Question: i learn developt component base on tutorial at <URL> , i got problem at pagination ,click page 1,2,3... not work ,
here are my code :
com_bet/models/test.php:
'''
defined('_JEXEC') or die;
jimport('joomla.application.component.modellist');
class BetModelTest extends JModelList{
protected function getListQuery(){
$db=JFactory::getDbo();
$query=$db->getQuery(true);
$query->select('*')->from('#__member');
return $query;
}
}
'''
com_bet/views/test/view.html.php
'''
defined('_JEXEC') or die;
jimport('joomla.application.component.view');
class BetViewTest extends JViewLegacy{
function display($tpl=null){
$items=$this->get('Items');
$pagination=$this->get('Pagination');
$this->items=$items;
$this->pagination=$pagination;
parent::display($tpl);
}
}
'''
com_bet/views/test/tmpl/default.php:
'''
defined('_JEXEC') or die;
JHtml::_('behavior.tooltip');
?>
<form action="index.php?option=com_bet&view=test" method="post">
<table>
<thead>
<tr>
<th>ID</th>
<th>Username</th>
<th>Password</th>
<th>Funds</th>
</tr>
</thead>
<tbody>
<?php foreach ($this->items as $item){?>
<tr>
<td><?php echo $item->id;?></td>
<td><?php echo $item->username;?></td>
<td><?php echo $item->pass;?></td>
<td><?php echo $item->funds;?></td>
</tr>
<?php }?>
</tbody>
<tfoot>
<tr>
<td colspan='4'><?php echo $this->pagination->getListFooter();?></td>
</tr>
<tfoot>
</table>
</form>
'''
i watch in chrome inspect element , it show "Cannot read property 'limitstart' of undefined " like pic behind :
<URL>

help me thank very much
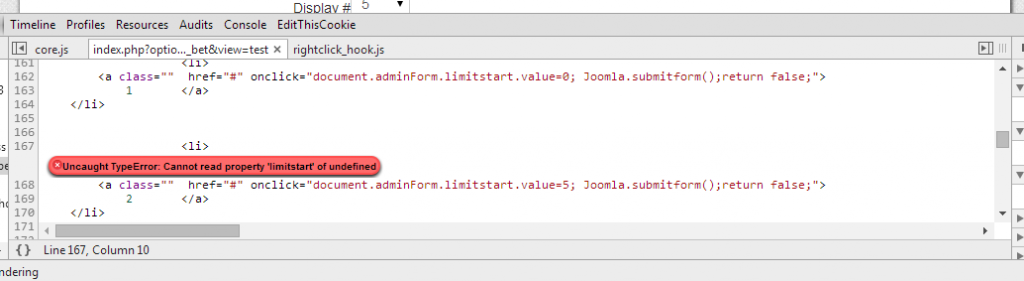
Answer: You need to add 'id' attribute to your form, also you need hidden field with name 'limitstart' in your form. Currently javascript is looking for form with id 'adminForm' and cannot find it.
To update default limit, you can extend your 'Model' by adding method 'populateState', which should look like this:
'''
protected function populateState($ordering = null, $direction = null) {
$app = JFactory::getApplication();
$limit = $app->getUserStateFromRequest('global.list.limit', 'limit', $app->getCfg('list_limit'), 'uint');
$this->setState('list.limit', $limit);
// As you can see if no limit is set, it gets it from default value of config,
// but you can replace $app->getCfg('list_limit') by any integer you want to
// override default limit value
$limitstart = $app->input->get('limitstart', 0, 'uint');
$this->setState('list.start', $limitstart);
$limitstart = $app->input->get('limitstart', 0, 'uint');
$this->setState('list.start', $limitstart);
}
'''